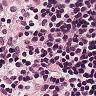
Metastatic tissue present: no